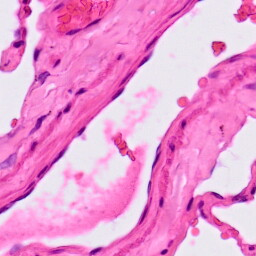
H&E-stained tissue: Lung